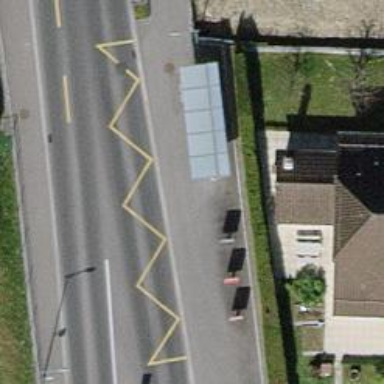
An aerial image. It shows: Bus stop with shelter. It is platform for public transport.